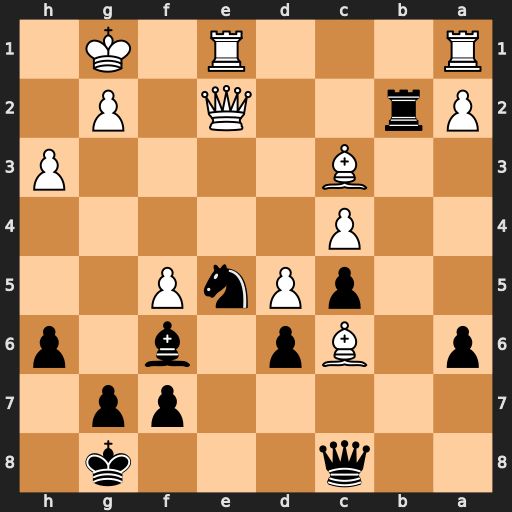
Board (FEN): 2q3k1/5pp1/p1Bp1b1p/2pPnP2/2P5/2B4P/Pr2Q1P1/R3R1K1
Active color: b
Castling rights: -
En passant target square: -
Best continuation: Rxe2 Rxe2 Qxf5 Bxe5 Bxe5